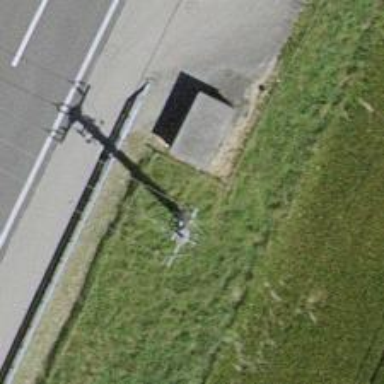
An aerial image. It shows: Minor power line.